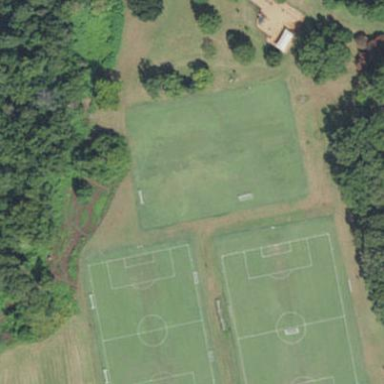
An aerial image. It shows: Soccer pitch designated for leisure and sports activities.